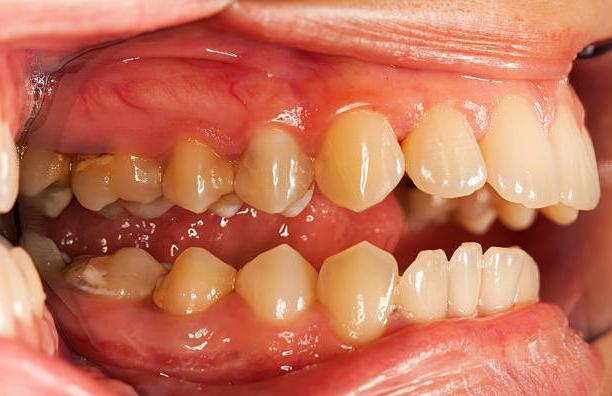
Condition: Gingivitis